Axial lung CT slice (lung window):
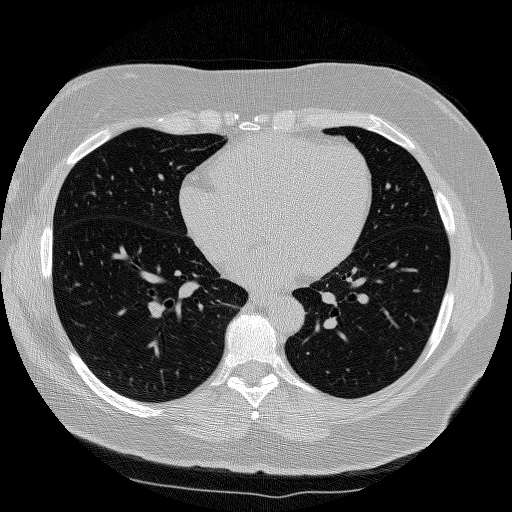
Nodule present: no